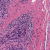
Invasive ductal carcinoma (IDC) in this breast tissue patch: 0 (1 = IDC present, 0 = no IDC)